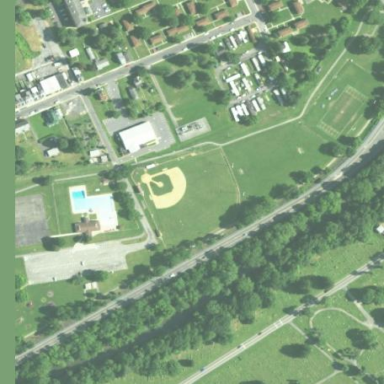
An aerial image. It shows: Baseball pitch for leisure land.